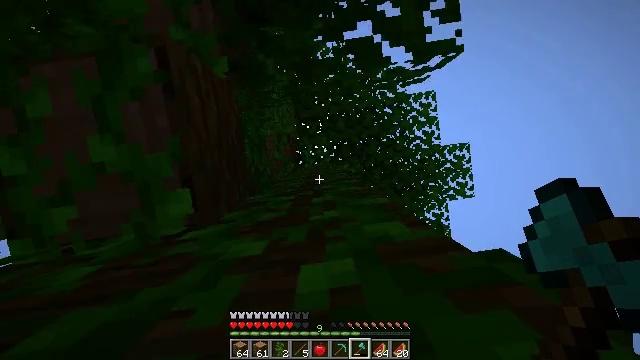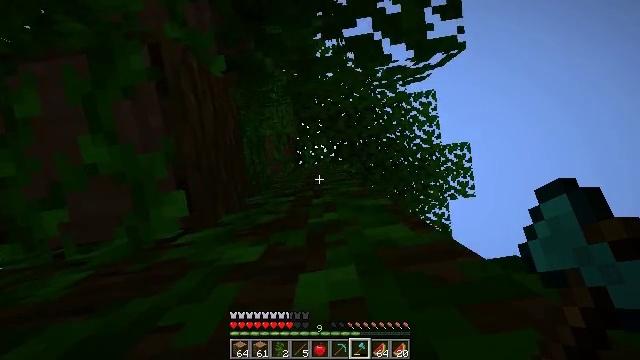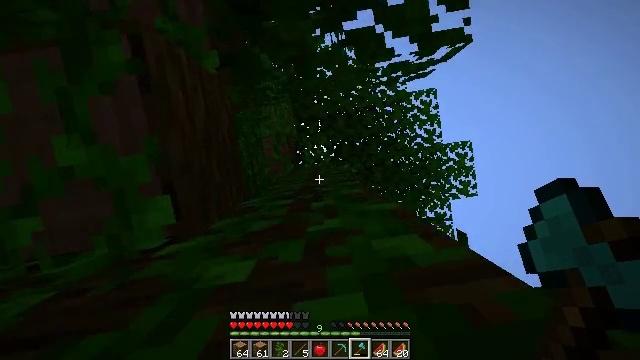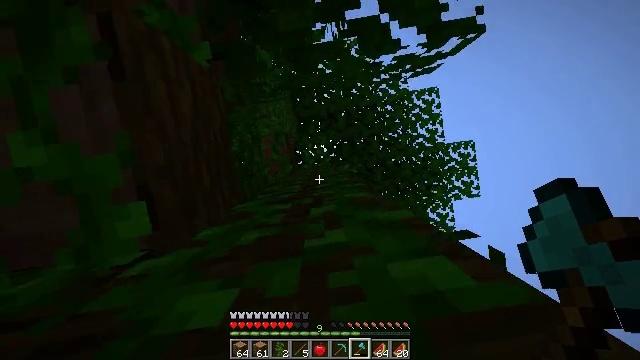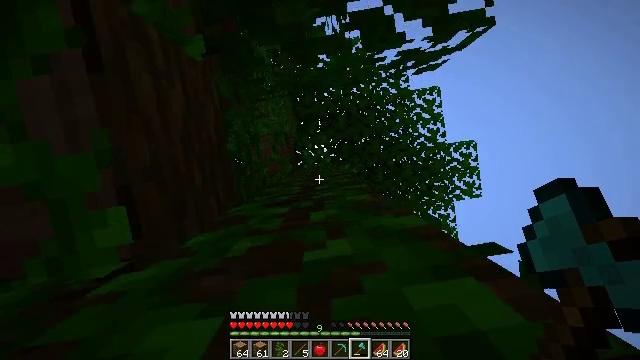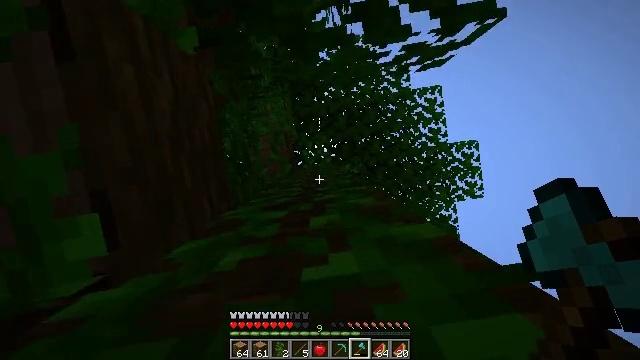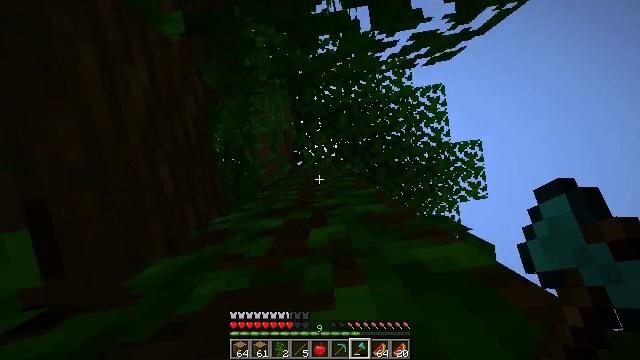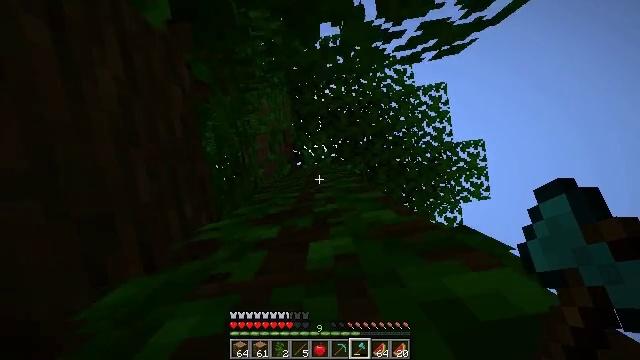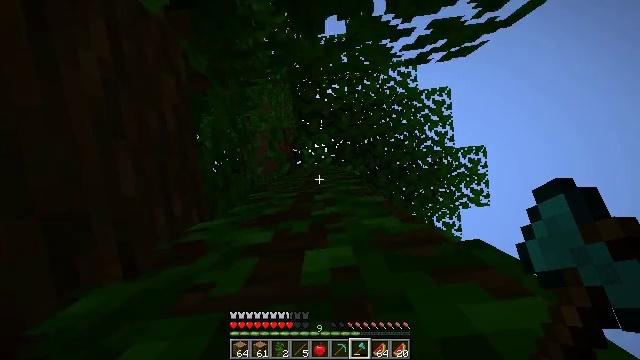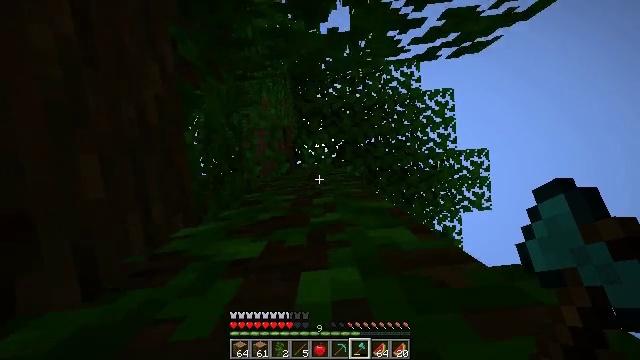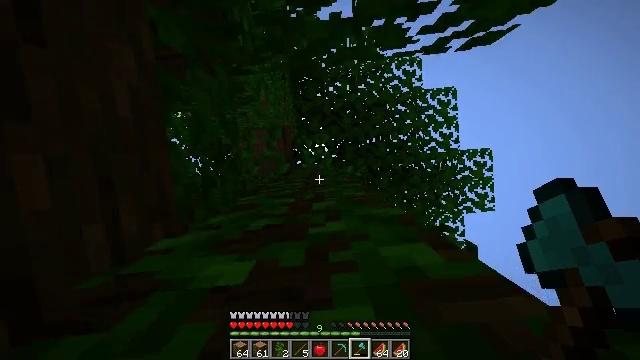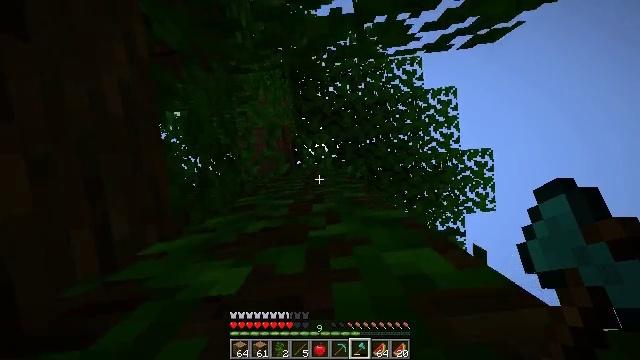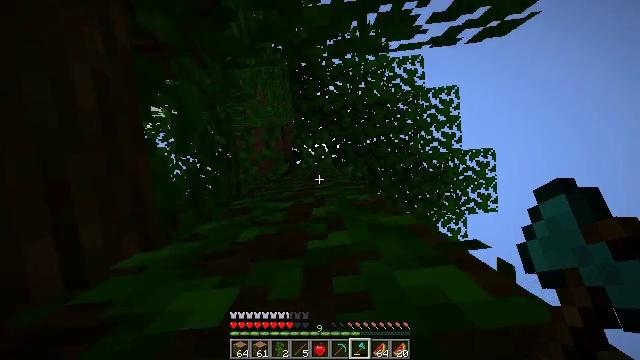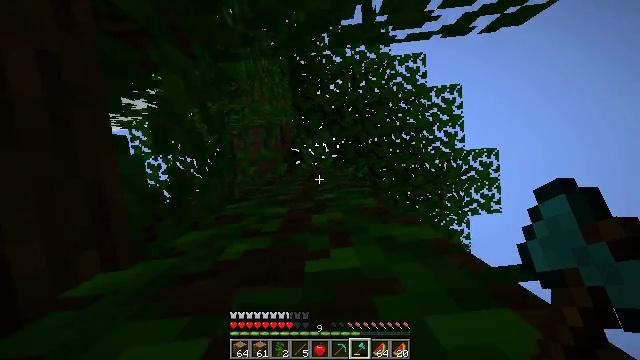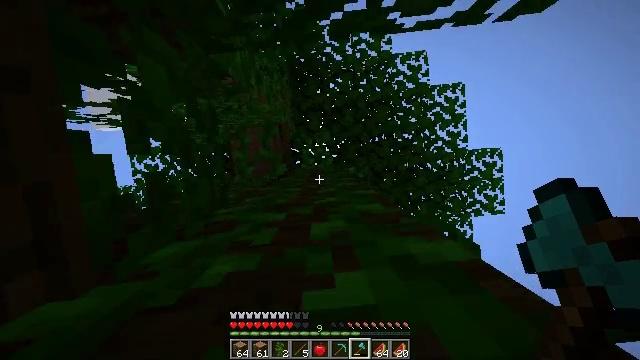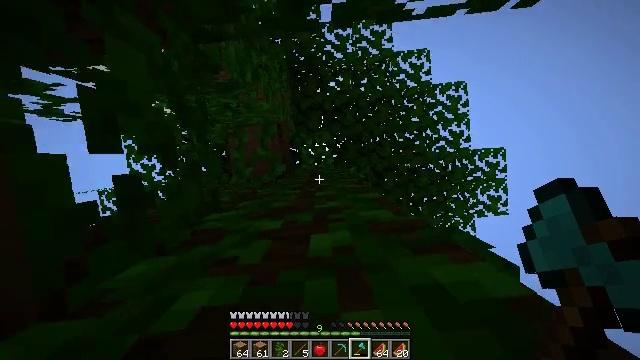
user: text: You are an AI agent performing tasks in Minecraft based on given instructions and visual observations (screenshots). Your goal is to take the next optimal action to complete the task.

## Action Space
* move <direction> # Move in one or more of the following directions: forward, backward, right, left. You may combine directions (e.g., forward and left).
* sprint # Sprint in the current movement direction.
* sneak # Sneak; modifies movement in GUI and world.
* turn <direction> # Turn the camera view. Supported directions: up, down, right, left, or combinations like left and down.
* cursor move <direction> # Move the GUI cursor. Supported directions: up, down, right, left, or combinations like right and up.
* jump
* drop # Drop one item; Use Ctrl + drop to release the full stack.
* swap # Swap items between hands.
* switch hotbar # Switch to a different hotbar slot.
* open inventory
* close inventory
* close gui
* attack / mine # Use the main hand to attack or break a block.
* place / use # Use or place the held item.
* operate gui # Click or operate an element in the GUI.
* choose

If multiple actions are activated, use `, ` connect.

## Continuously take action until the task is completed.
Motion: motion action
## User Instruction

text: Retrieve vines from walls or cliffs.
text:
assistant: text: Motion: move forward
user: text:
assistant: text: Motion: move forward
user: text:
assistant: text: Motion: move forward
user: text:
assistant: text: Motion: move forward
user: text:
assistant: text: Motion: move forward
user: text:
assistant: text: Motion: move forward
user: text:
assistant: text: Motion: move forward
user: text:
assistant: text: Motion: move forward, turn right
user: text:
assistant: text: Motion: move forward, turn right
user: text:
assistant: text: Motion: move forward
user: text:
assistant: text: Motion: move forward
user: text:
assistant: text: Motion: move forward, sprint
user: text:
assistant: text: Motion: move forward, sprint
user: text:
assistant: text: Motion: move forward, sprint
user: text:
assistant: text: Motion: move forward, sprint
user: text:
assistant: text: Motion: move forward
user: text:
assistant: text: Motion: move forward
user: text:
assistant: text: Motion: move forward
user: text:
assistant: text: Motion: move forward
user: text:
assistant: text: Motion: move forward
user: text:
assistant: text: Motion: move forward, sprint
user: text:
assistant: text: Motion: move forward, sprint
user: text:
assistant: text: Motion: move forward, sprint, turn right
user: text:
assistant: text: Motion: move forward, sprint, turn right
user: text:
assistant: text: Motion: move forward, turn right
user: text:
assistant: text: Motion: move forward
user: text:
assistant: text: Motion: move forward
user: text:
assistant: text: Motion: move forward, sprint
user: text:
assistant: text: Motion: move forward, sprint
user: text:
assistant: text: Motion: move forward, sprint